Question: I am working with use of genetic algorithm to break transposition cipher. So in this work I have come across to a paper named <URL>.
In this paper they have used a fitness function. But i can not understand it completely. I can not understand the function of b and g in the equation.
Can anyone please explain the fitness function please? Here is the picture of the fitness function:

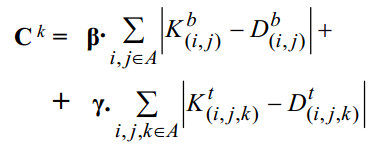
Answer: The weights b and g can be varied to allow more or less
emphasis on particular statistics (they're determined "experimentally").
'Kb(i, j)' and 'Kt(i, j, k)' are the known language bigram and trigram statistics. E.g. for English language you have (bigrams):
<URL>
(further details in <URL>
'Db(i, j)' and 'Dt(i, j ,k)' are the bigram and trigram statistics of
the message decrypted with key 'k'.
In <URL> and three types of ciphers.
---
Some further details about b and g.
They're weights that remain constant during the evolution. They should be tuned experimentally ("optimal" values depends on the target languages and the cipher algorithms).
Offline parameter tuning is the way to go, i.e.:
- - <URL>